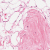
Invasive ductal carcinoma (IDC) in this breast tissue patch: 0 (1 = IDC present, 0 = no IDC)